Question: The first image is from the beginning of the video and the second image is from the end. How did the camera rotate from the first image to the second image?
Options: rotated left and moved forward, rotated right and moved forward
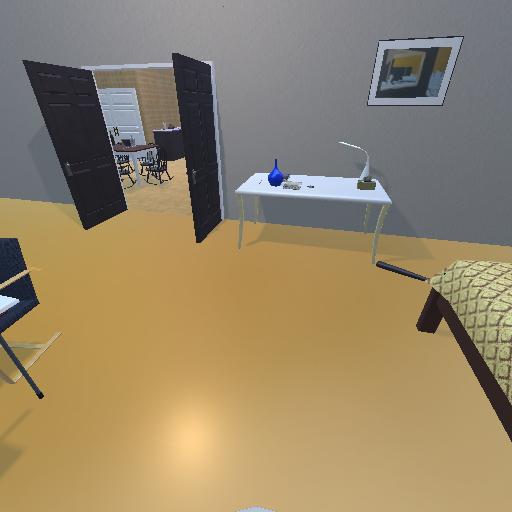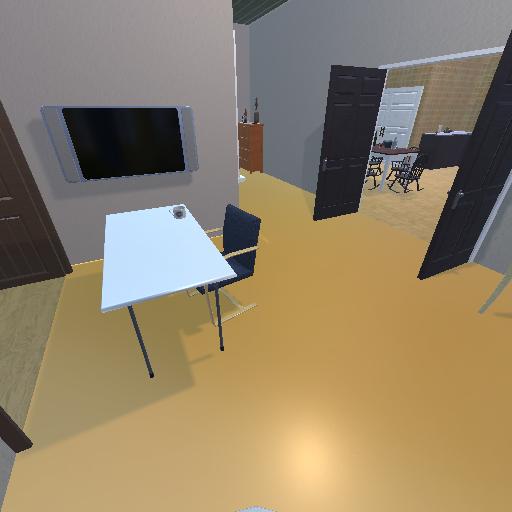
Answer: rotated left and moved forward